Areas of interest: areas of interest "Ningjin Debai Acrobatics Cricket Valley"
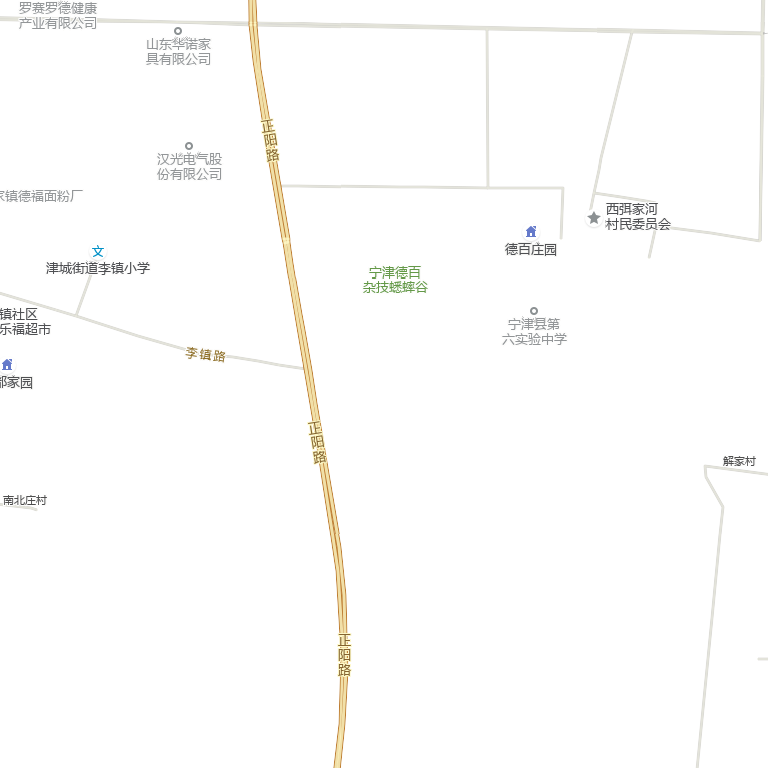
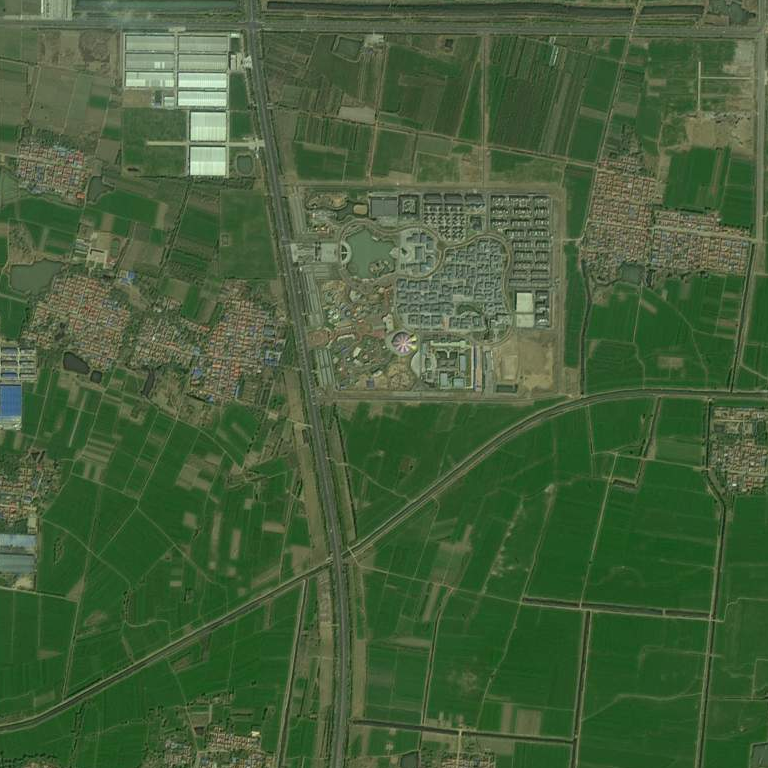